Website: apple
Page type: customer-info-address
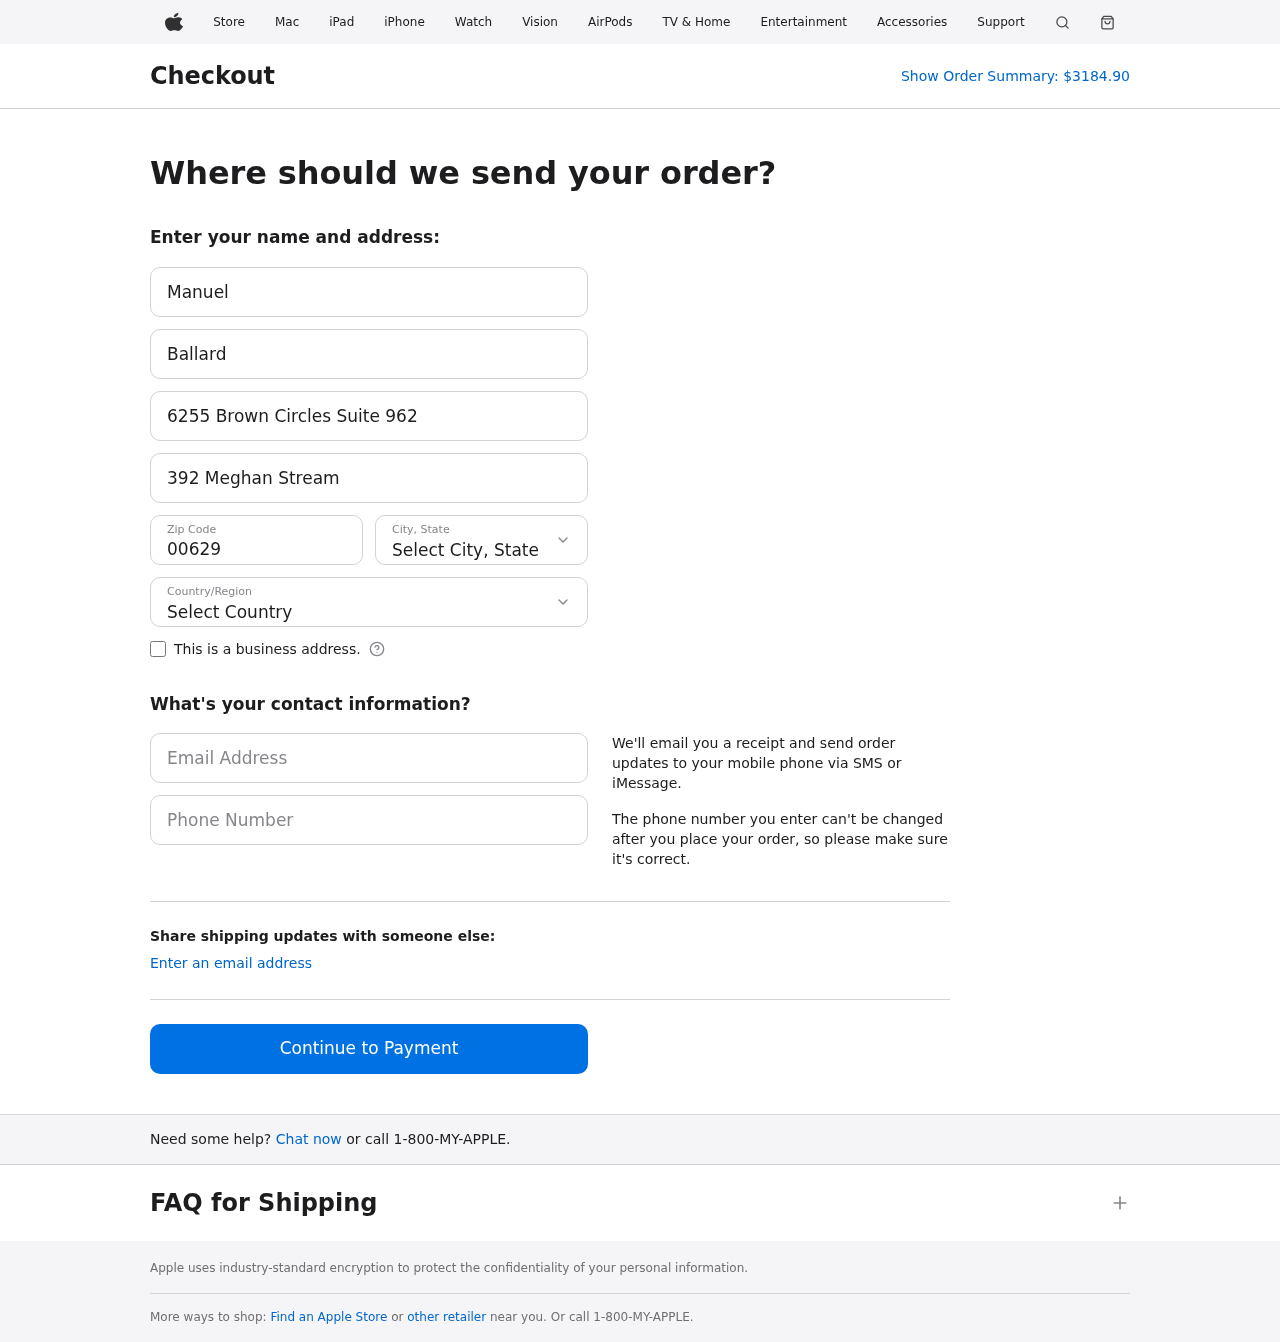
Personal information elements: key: PII_CITY_STATE
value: New Stephen, WY
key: PII_COUNTRY
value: United States
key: PII_EMAIL
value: manuelballard@gmail.com
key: PII_FIRSTNAME
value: Manuel
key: PII_LASTNAME
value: Ballard
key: PII_PHONE
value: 8504642064
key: PII_POSTCODE
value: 00629
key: PII_STREET
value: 6255 Brown Circles Suite 962
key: PII_STREET2
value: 392 Meghan Stream
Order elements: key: ORDER_TOTAL
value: $3184.90